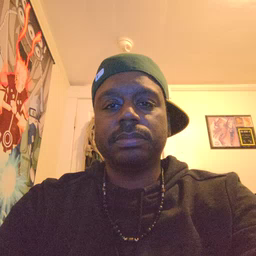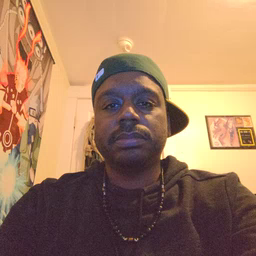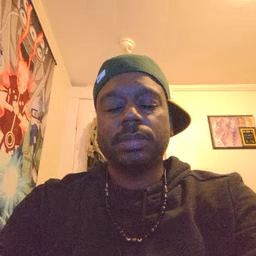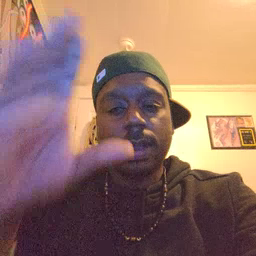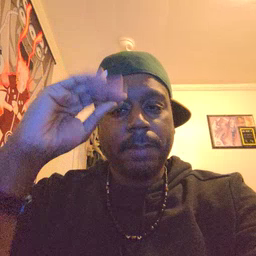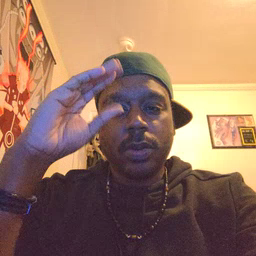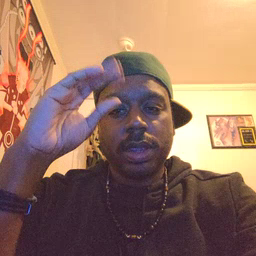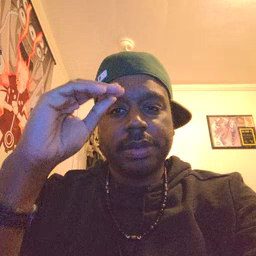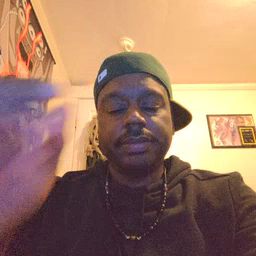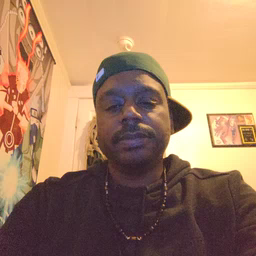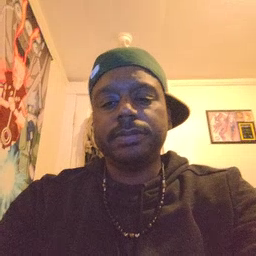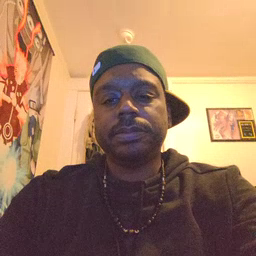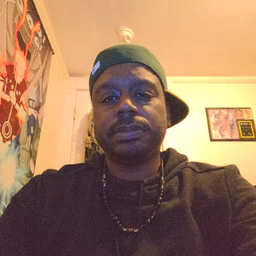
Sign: boy